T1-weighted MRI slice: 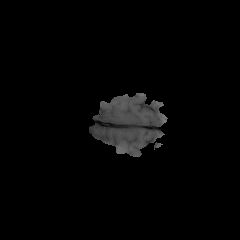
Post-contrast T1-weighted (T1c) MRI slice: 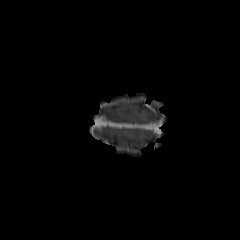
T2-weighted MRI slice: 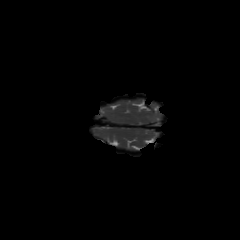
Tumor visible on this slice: no